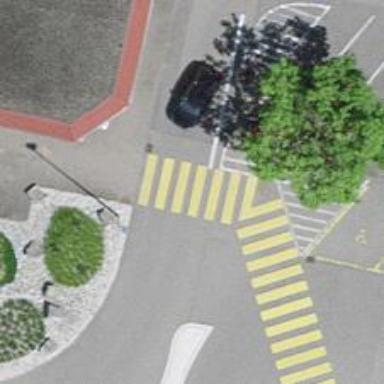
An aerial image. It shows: Marked crossing on the road.